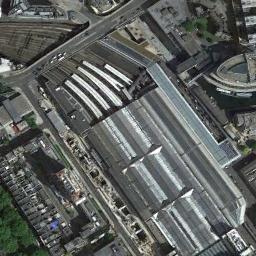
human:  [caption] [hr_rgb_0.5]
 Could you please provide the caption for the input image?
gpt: Many buildings of different shapes are beside the railway station .

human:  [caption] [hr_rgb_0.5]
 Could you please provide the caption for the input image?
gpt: The railway station has some railways and a big building and an overpass is over the railways .

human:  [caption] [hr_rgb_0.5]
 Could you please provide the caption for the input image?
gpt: The railway station is next to some buildings and trees .

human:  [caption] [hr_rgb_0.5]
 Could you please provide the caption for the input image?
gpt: There is a well-equipped railway station in the city .

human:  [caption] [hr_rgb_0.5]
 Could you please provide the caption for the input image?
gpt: There are some buildings around the railway station .